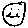
Label: smiley face